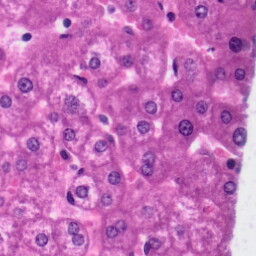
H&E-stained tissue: Liver